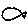
Label: fish